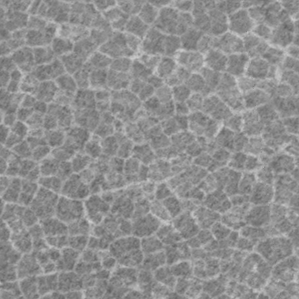
Label: frost